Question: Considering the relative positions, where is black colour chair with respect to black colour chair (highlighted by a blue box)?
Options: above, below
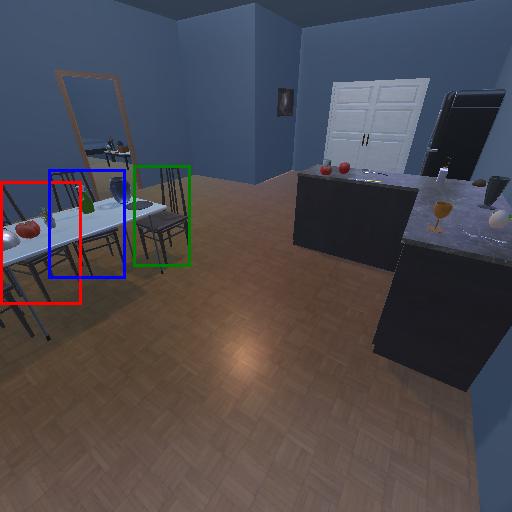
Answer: above